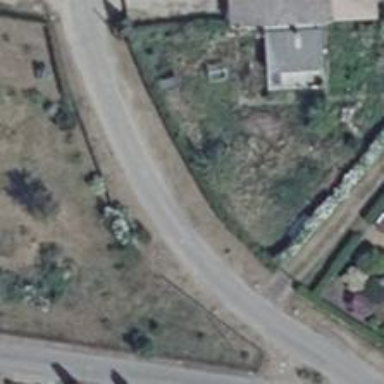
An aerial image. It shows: Asphalt road in residential area.